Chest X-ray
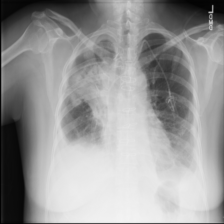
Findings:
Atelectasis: negative
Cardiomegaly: negative
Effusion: negative
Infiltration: negative
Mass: negative
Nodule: negative
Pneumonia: negative
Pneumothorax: negative
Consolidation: positive
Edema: negative
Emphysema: negative
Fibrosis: negative
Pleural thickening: positive
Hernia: negative